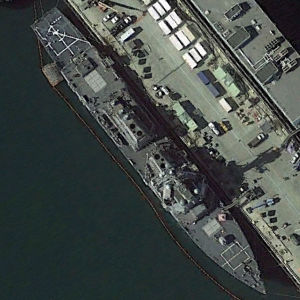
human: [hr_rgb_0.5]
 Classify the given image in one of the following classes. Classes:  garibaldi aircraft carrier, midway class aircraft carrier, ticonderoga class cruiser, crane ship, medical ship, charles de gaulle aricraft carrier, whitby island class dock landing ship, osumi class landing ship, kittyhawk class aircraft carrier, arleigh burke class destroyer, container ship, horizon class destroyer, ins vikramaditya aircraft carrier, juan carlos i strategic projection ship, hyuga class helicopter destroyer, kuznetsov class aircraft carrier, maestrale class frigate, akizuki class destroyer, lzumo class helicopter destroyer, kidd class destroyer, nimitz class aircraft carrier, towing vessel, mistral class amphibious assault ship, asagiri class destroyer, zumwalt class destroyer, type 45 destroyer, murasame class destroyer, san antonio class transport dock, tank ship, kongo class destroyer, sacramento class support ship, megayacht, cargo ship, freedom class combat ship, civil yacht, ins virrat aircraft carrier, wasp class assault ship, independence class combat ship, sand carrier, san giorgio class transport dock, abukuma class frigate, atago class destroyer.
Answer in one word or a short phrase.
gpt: Arleigh Burke class destroyer